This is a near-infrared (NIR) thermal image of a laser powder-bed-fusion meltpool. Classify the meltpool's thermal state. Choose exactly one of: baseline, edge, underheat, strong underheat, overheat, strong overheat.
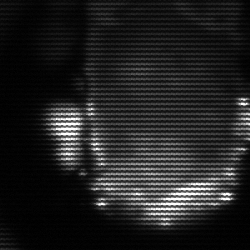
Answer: baseline